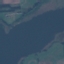
Label: River